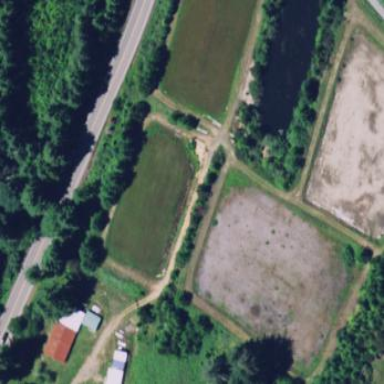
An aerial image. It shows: Farmland with cranberries as the main crop.